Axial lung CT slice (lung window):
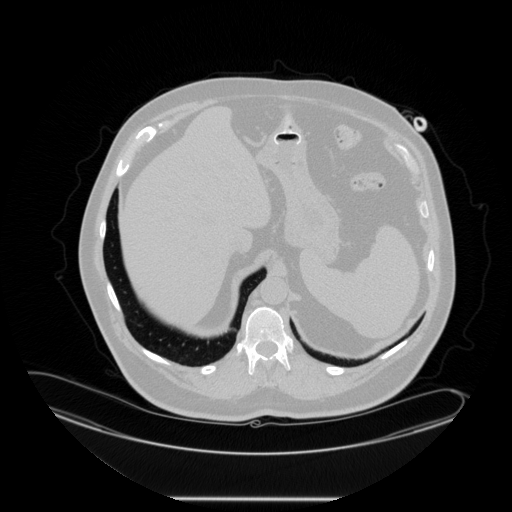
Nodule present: no